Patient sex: M
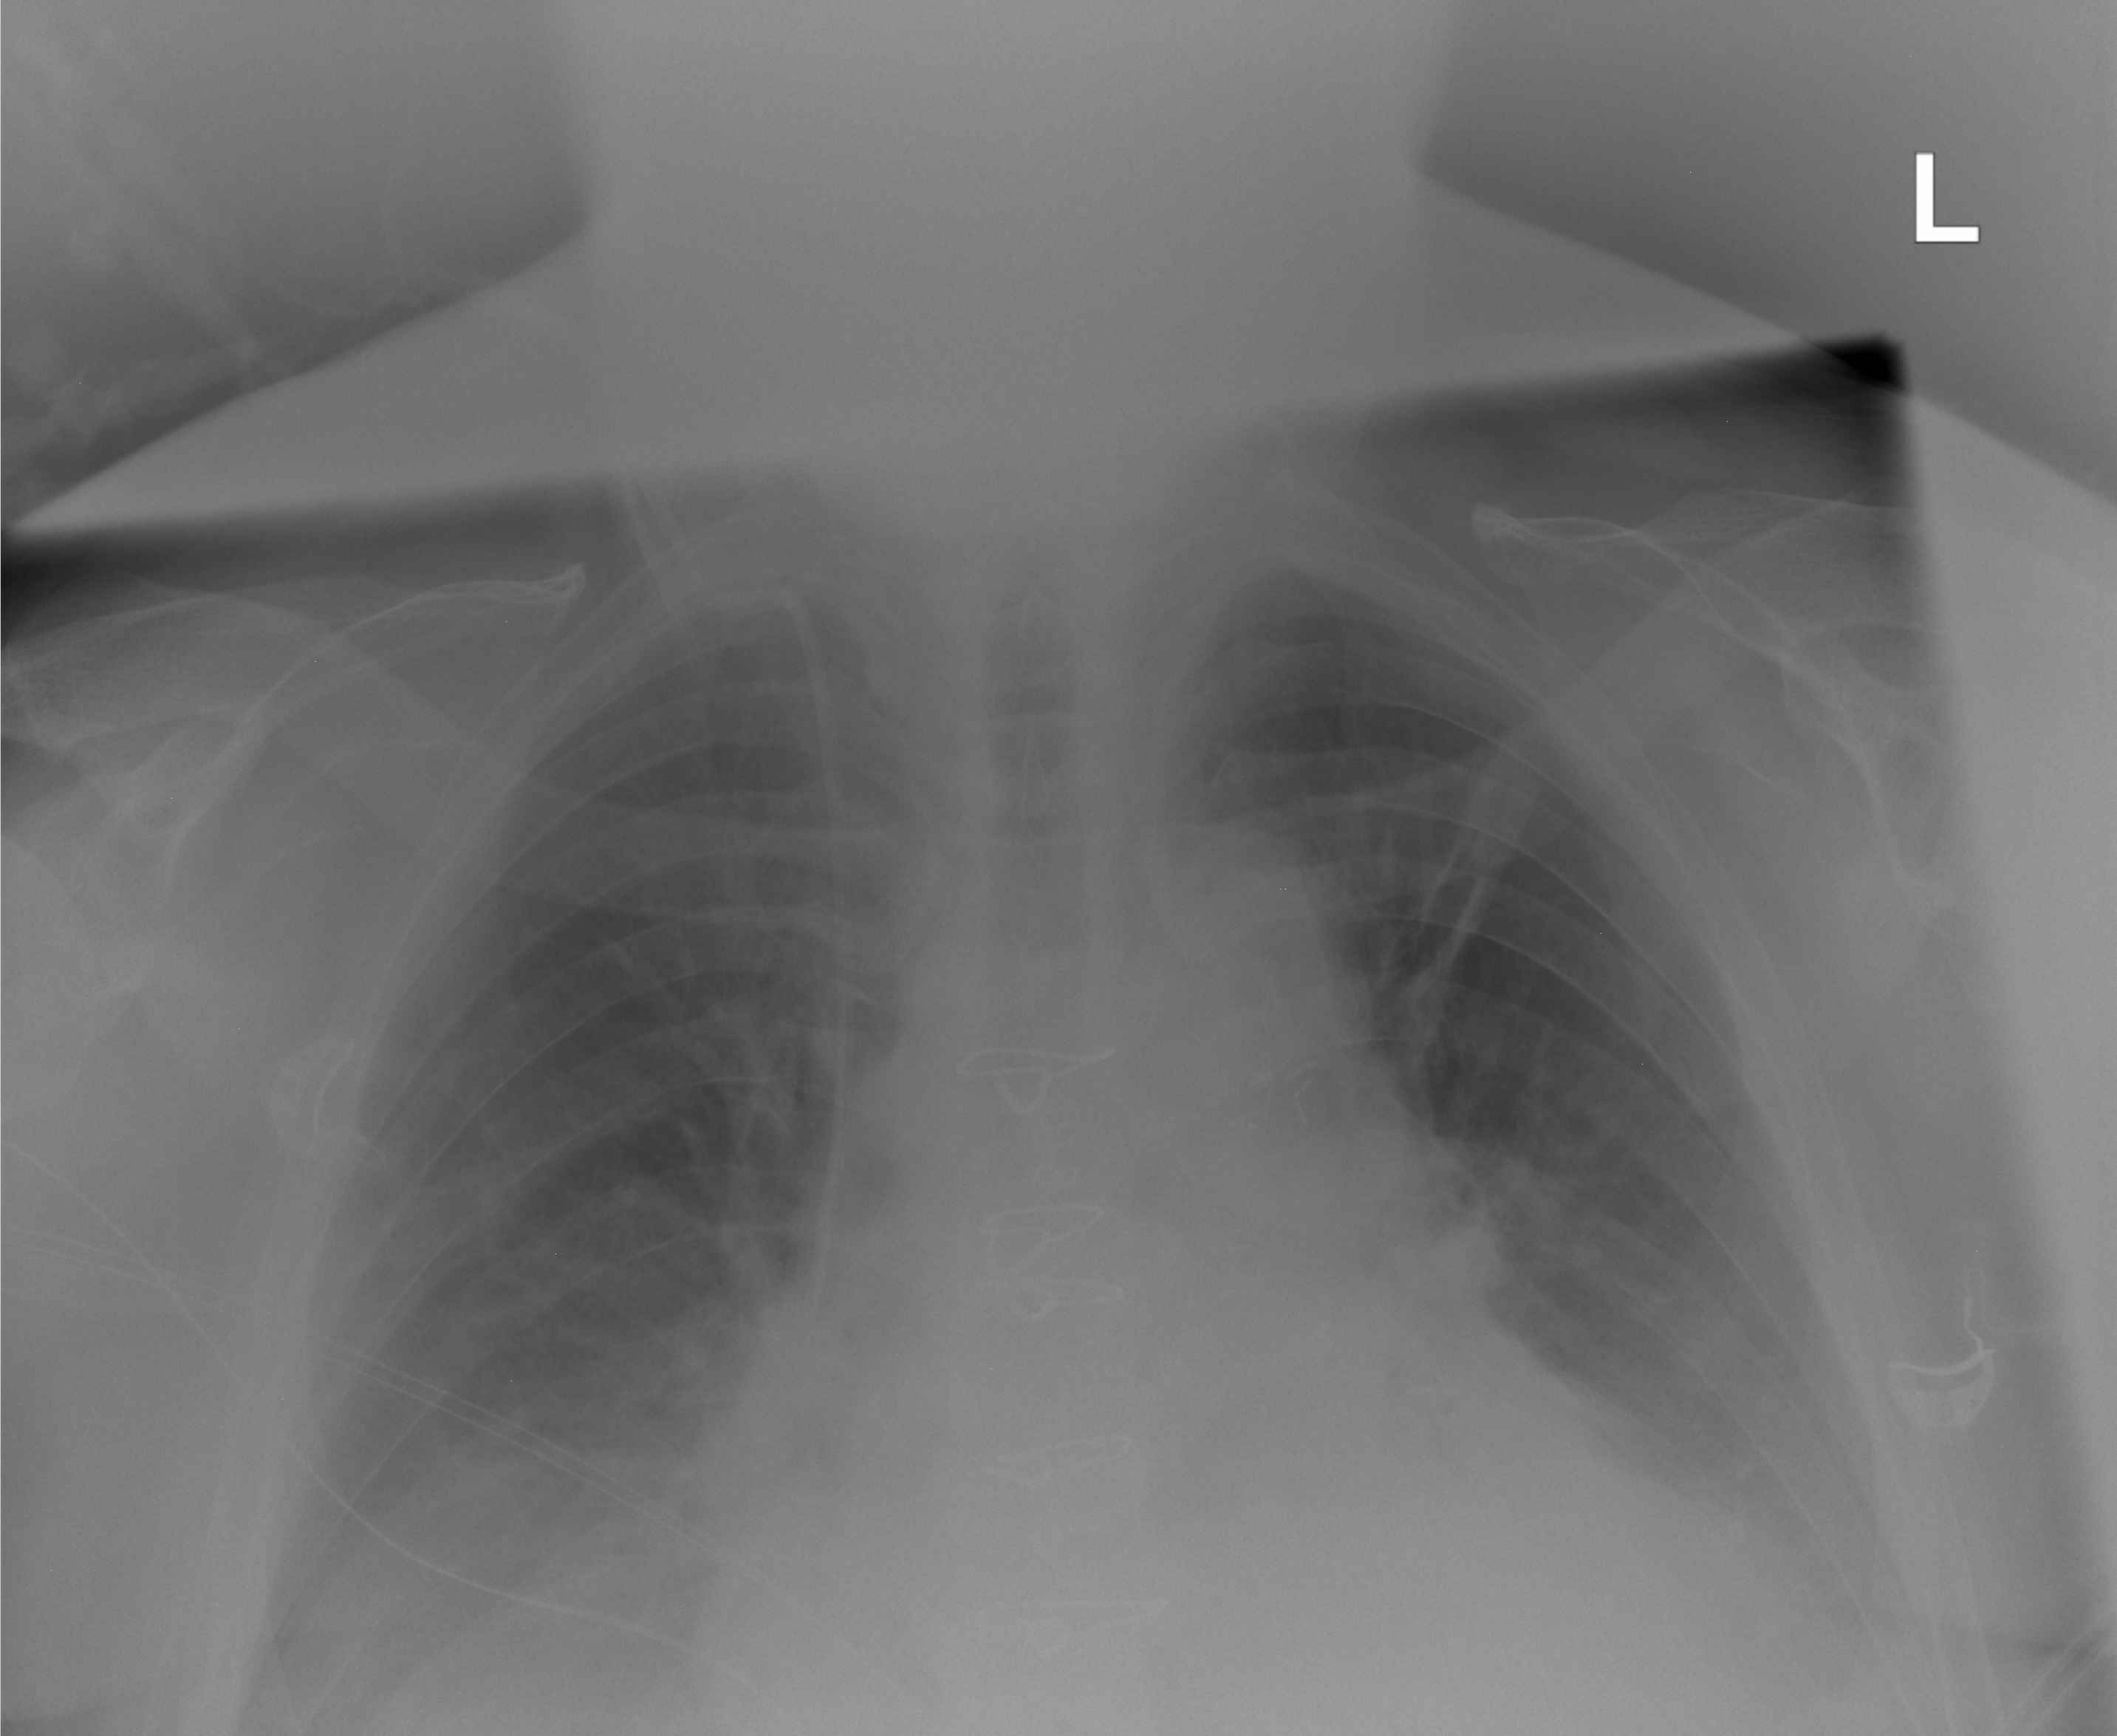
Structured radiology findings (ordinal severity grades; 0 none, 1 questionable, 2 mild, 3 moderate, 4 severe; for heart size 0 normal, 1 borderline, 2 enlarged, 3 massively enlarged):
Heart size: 2
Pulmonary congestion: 2
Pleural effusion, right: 2
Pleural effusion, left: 2
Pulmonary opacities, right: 0
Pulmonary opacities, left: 0
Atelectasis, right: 2
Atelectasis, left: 2